Field crop: maize
Growth stage: 1
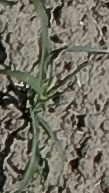
Species: sorghum